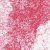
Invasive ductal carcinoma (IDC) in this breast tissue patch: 0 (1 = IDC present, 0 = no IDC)